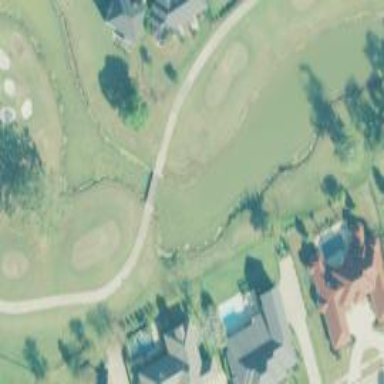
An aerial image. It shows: Footway bridge over golf path.